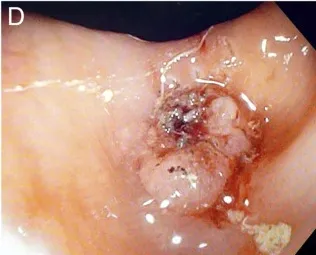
Endoscopic view of gossypiboma. (D) Anchoring point of gossypiboma after its successful resection and retrieval showing nodularity and erythema.
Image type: endoscopy (airway_endoscopy)